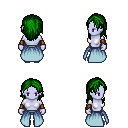
a pixel art fantasy rpg character, female body template, dark elf, purple skin, overskirt, teal pants, green long hairstyle, cloth bracers, white slippers, four views (front, back, left, right), 2x2 character sprite sheet, small pixel art, hard edges, no anti-aliasing